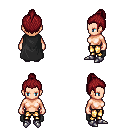
a pixel art fantasy rpg character, female body template, human, light skin, black cape, gold greaves, brunette short topknot hairstyle, metal boots, four views (front, back, left, right), 2x2 character sprite sheet, small pixel art, hard edges, no anti-aliasing